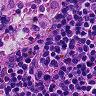
Metastatic tissue present: no